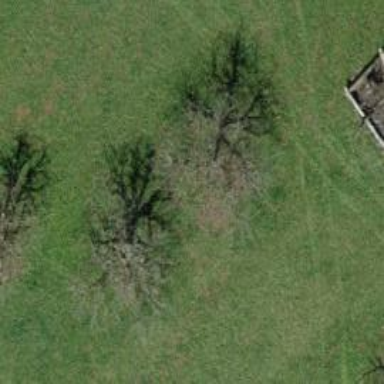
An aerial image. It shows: Agricultural area filled with broadleaved trees.